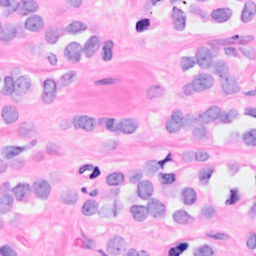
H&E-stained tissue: Breast